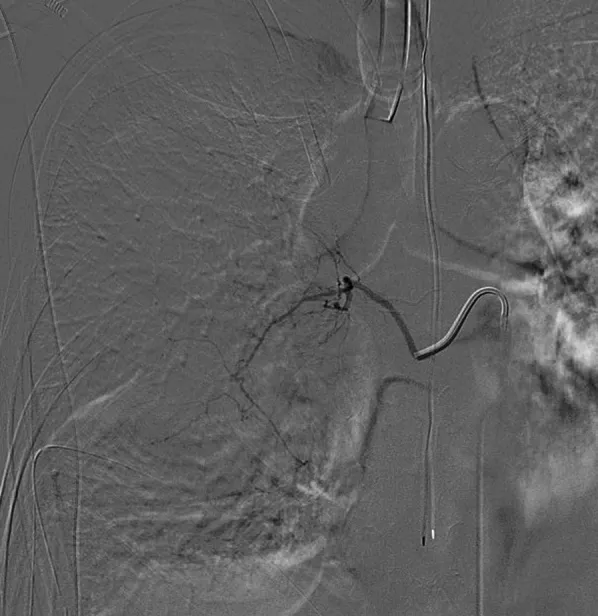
Angioembolization of intercostal arteries perfusing the mass.
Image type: radiology (x_ray)